Interaction volume radius: 5 \u00c5
Interaction volume height: 20 \u00c5
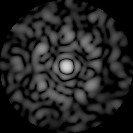
Disorder parameter: 0.6907